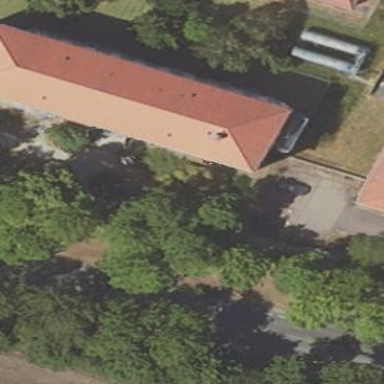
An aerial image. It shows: Office building.